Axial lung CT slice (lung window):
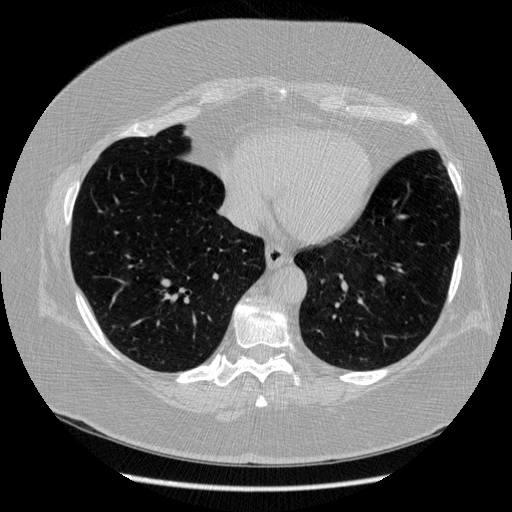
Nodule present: no